Question: So I've searched far and wide but cannot find a solution to this strange, strange problem. I've got some totally standard HTML and CSS but it just doesn't work for some reason when I put it in context. Observe:
'''
h1, h2, h3, h4, p {
position: relative;
margin-top: 2vw;
font-family: "Roboto Condensed Light", sans-serif;
color: white;
text-align: center;
}
.nav {
position: fixed;
top: 72px;
margin: 0px;
width: 384px;
font-size: 14px;
text-align:center;
letter-spacing: 7px;
opacity: .75;
text-shadow: 0px 0px 12px black;
z-index: 10;
/*cursor: pointer;*/
}
a {
color: inherit;
text-decoration: none;
}
body {background:black}
'''
'''
<p class="nav">
<a href="#">MUSIC</a> VIDEO PHOTO ABOUT
</p>
'''
This is all the code relevant to the point at hand. I've got an incredibly simple navigator in the works that's just links in a p (it looks right in context). If you run the snippet, you see this works just as it should. However, when in the page:

any text surrounded by an '<a>' snaps to the position of the first untagged word and gets all overlap-y.
<URL> for surrounding code reference and to see the weirdness in action.
I've probably just made some dumb mistake but I've been pouring over this for a while and can't find anything wrong with it, and the fact that it works in a fiddle just confuses me more. This happens with all browsers.
Any ideas?
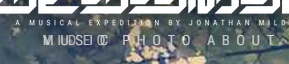
Answer: Rule on line 7 put absolute position to link, not text-content. It the issue.
'''
* {position: absolute;}
/* maybe you thought body > * {...} - position absolutely all 'top' elements */
'''
First option is to define elements ('.header, .nav {position: absolute;}'), which has to be positioned.
The second one, the hotfix, is to overwrite the absolute position for links (or nav links). Just add
'''
a {position: static}
'''
OR
'''
.nav a {position: static}
'''